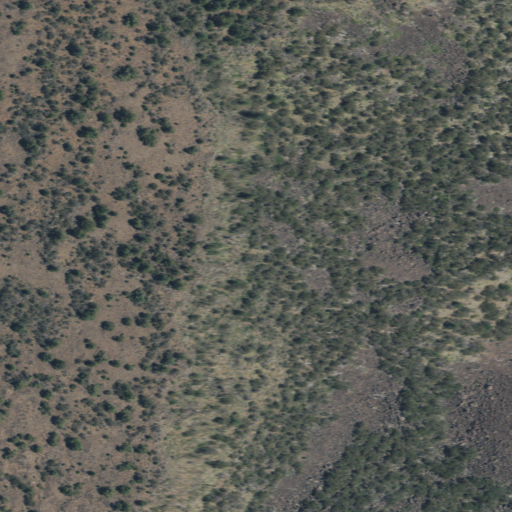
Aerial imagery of ridge(s) in Oregon named Lynchs Rim containing shrub, mixed forest, evergreen forest, and deciduous forest